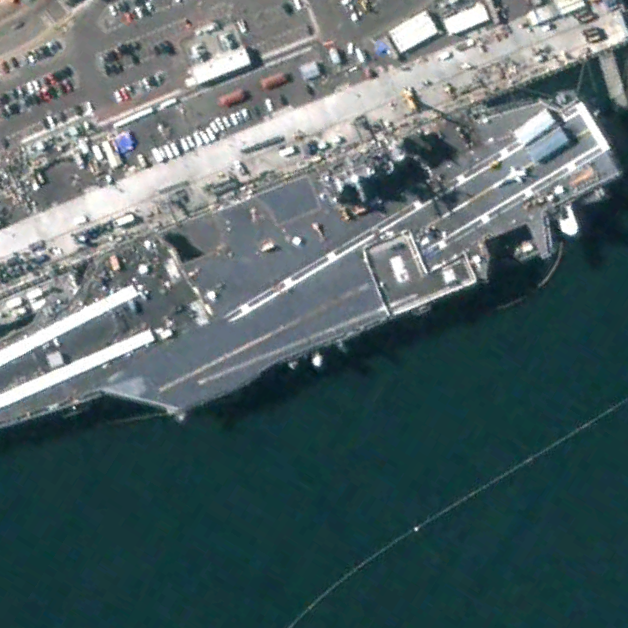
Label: aircraft_carrier